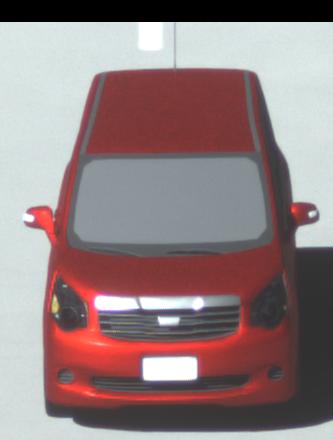
Make: Toyota
Model: Noah
Detailed model: Voxy R70G
Model produced from: 2007
Model produced until: 2013
Doors: 5
Color: red
Road condition: dry road
Daytime: morning or afternoon
Contrast: high contrast